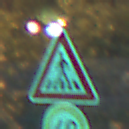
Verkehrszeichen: FussgaengerueberwegRechts
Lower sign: Geschwindigkeit40
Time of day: Night
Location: Outdoor (Urban)
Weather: PartlyCloudy
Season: NotSpecified
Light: Artificial